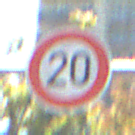
Verkehrszeichen: Geschwindigkeit20
Umgebung: Outdoor, Urban
Tageszeit: Midday
Wetter: Clear
Licht: Natural
Jahreszeit: NotSpecified
Kontrast: HighContrast